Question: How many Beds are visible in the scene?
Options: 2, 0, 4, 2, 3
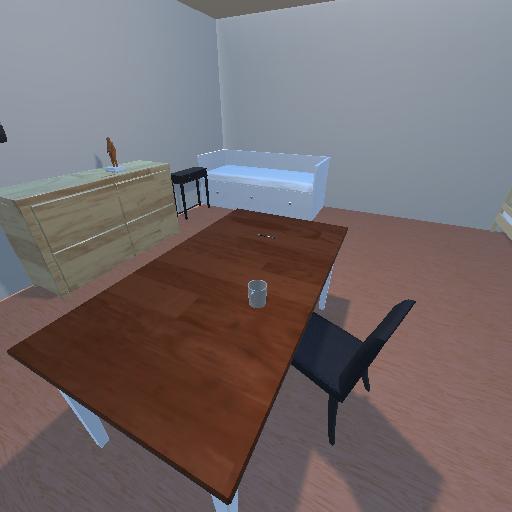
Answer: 2